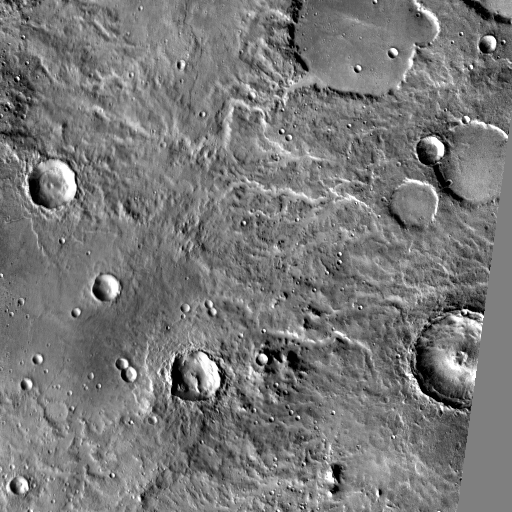
Crater classes present: Background, Other, Layered, Buried, Secondary